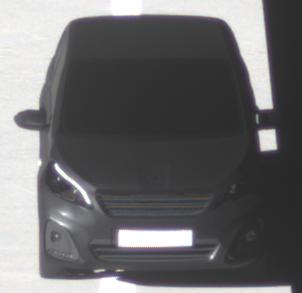
Make: Peugeot
Model: 108 1.0 VTi 68
Detailed model: 108
Model produced from: 2015/03
Model produced until: 2016/10
Doors: 3
Color: black
Road condition: dry road
Daytime: morning or afternoon
Contrast: high contrast